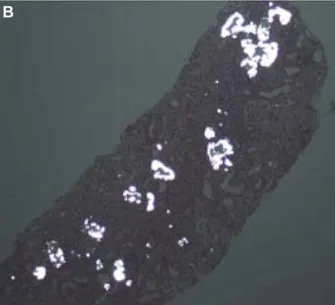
Polarized oxalate in tubules (A and B).
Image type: pathology (immunostaining)